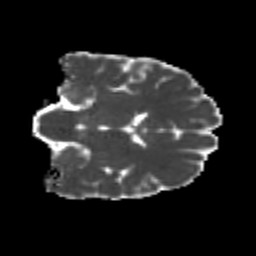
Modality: MD
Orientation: coronal
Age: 21
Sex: male
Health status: healthy
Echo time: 0.074 s